Aerial crown-view tile of a tropical tree (Barro Colorado Island, Panama), acquired 20250818:
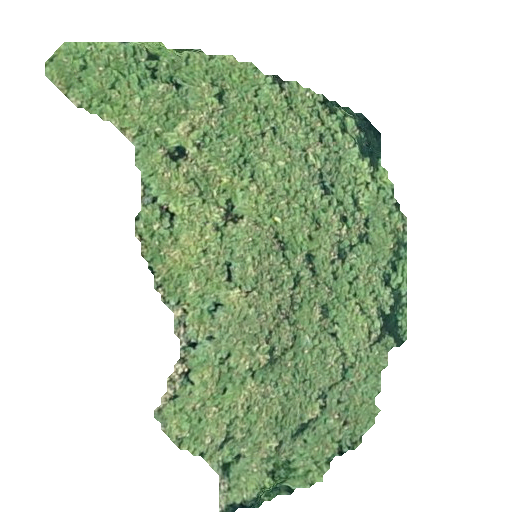
Species: Jacaranda copaia
GBIF accepted scientific name: Jacaranda copaia
Crown area: 143.252 m²